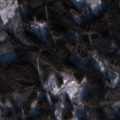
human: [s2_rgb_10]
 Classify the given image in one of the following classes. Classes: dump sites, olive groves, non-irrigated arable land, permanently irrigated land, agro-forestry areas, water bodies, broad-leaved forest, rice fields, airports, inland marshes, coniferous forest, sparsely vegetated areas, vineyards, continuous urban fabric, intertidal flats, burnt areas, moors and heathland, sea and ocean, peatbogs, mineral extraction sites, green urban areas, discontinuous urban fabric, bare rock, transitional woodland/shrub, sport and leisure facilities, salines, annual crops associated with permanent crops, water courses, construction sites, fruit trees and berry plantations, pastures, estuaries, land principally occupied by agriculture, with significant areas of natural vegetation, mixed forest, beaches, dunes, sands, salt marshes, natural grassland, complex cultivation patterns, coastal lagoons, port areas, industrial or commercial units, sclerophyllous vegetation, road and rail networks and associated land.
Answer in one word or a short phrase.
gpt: coniferous forest, mixed forest, transitional woodland/shrub